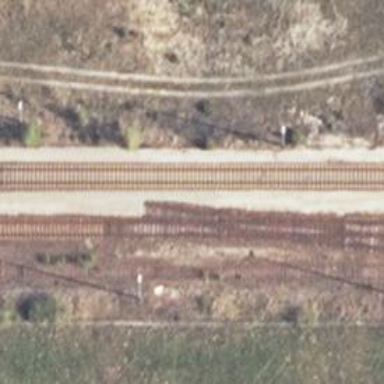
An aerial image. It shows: Abandoned spur railway.